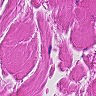
Metastatic tissue present: no